Question: I'm using one datalist - "datalist2" in that I have "RepeatColumns="5". I need a separator template or
---
line after a one line which contains 5 items. I need a separator after 5 items.
'''
<asp:DataList ID="DataList2" runat="server" RepeatColumns="5" GridLines="None" CellSpacing="5" CellPadding="10">
<ItemStyle HorizontalAlign="Center" />
<ItemTemplate>
<asp:ImageButton ID="ImageButton1" runat="server" ImageUrl='<%#"~/images//"+ Eval("image") %>' PostBackUrl='<%# Eval("p_id", "p_Details.aspx?ProductID={0}") %>' Height="240px" Width="180px" /><br /><br />
<asp:Label ID="NameLabel" runat="server" Text='<%# Eval("p_name") %>' style="font-family:Arial;font-size:12px;"></asp:Label><br /><br />
<asp:Label ID="PriceLabel" runat="server" Text='<%# "Rs."+ Eval("unit_price") %>' ForeColor="Red" style="font-family:Arial;font-size:12px;"></asp:Label>&nbsp;
<asp:Label ID="Discount" runat="server" Text='<%#"Rs." + "( " + Eval("discount") + "% " + " )" %>' ForeColor="Red" style="font-family:Arial;font-size:12px;" ></asp:Label><br />
<asp:Button CssClass="orange-btn" ID="LBCart" runat="server" Text="View" onclick="LBCart_Click" />
<asp:Button CssClass="orange-btn" ID="Button1" runat="server" Text="Add to Cart" OnClick="Button1_Click" /><br />
<br />
</ItemTemplate>
<SeparatorTemplate>
<hr />
</SeparatorTemplate>
</asp:DataList>
'''

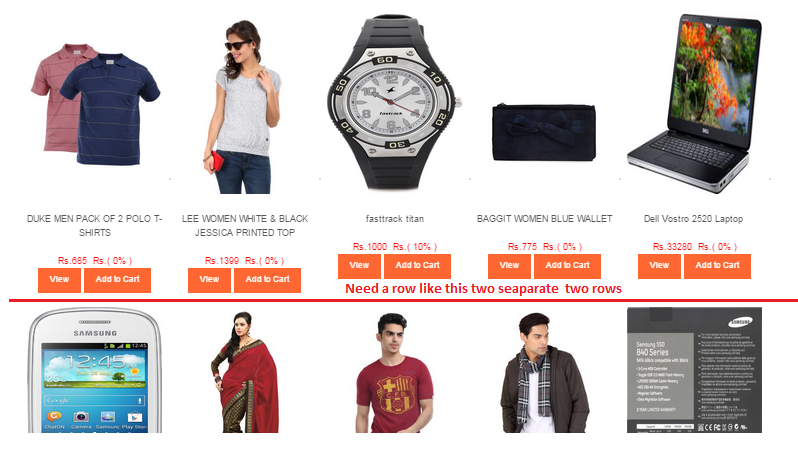
Answer: Use the '<hr>' tag at the end of your item template in the 'DataList'. That will display a line as a separator. You can then style it as per your requirement.
It displays like this :
---